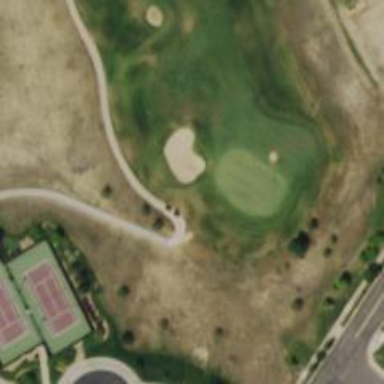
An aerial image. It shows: Golf cartpath that is also road path.